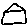
Label: house